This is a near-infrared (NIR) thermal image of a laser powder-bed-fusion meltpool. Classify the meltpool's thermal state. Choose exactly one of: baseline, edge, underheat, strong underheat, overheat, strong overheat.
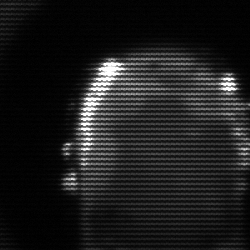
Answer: baseline